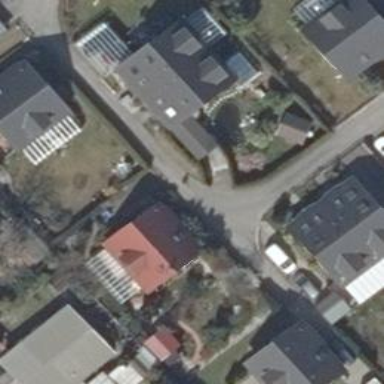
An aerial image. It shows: Living street.